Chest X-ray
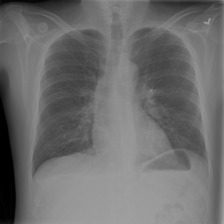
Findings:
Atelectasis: negative
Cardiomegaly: negative
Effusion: positive
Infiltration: negative
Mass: negative
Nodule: negative
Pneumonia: negative
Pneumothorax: negative
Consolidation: negative
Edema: negative
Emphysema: negative
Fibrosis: negative
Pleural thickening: negative
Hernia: negative